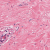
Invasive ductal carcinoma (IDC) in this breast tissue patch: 0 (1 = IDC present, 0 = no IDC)